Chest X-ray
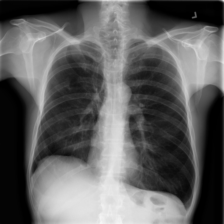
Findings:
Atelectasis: negative
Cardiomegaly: negative
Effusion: negative
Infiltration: negative
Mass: negative
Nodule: positive
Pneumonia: negative
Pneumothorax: negative
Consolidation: negative
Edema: negative
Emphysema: negative
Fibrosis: negative
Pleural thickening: negative
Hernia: negative